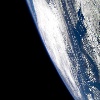
Label: cloud